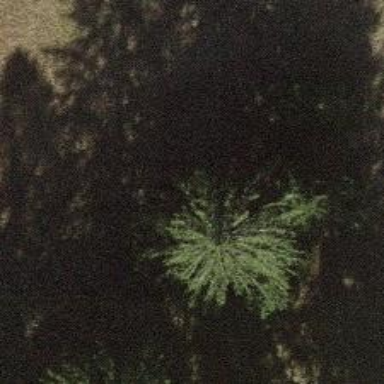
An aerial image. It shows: Beautiful tree in nature.